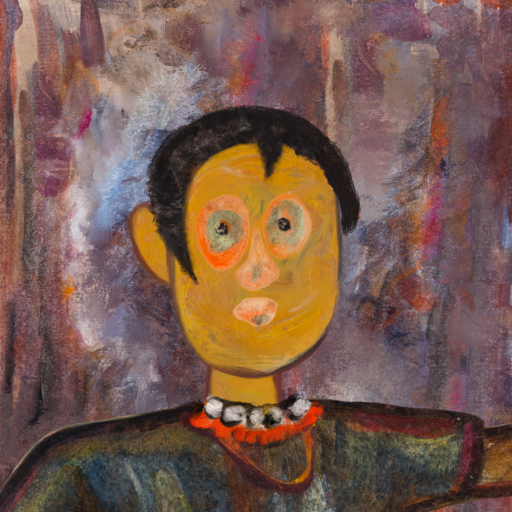
Background: Hypocrite, Head And Neck Front: After_Raid, Face Front: Childish, Bust: Mosgoul, Hair Front: Roy_Bahadur, Head Accessory: Blank, Second Necklace: Comrade, Necklace: An_Impression, Baby: Blank